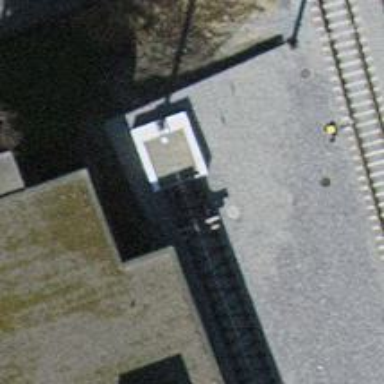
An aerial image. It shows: Railway buffer stop.